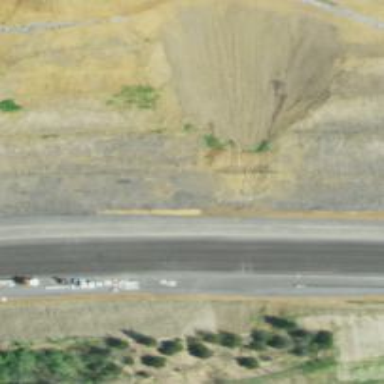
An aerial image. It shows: Trunk highway.